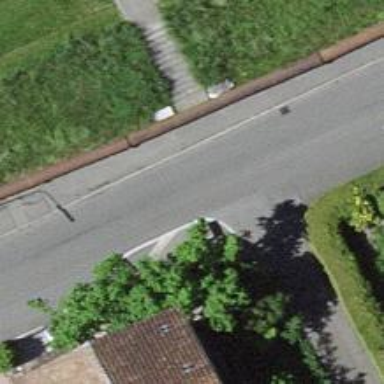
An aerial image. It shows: Set of steps on the road.